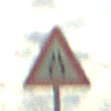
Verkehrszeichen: VerengteFahrbahn
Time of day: Midday
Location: Outdoor (RoadRail)
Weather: PartlyCloudy
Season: NotSpecified
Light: Natural